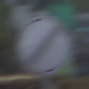
Verkehrszeichen: EndeSaemtlicherBegrenzungen
Umgebung: Outdoor, Urban
Tageszeit: MorningAfternoon
Wetter: PartlyCloudy
Licht: Natural
Jahreszeit: NotSpecified
Kontrast: MediumContrast